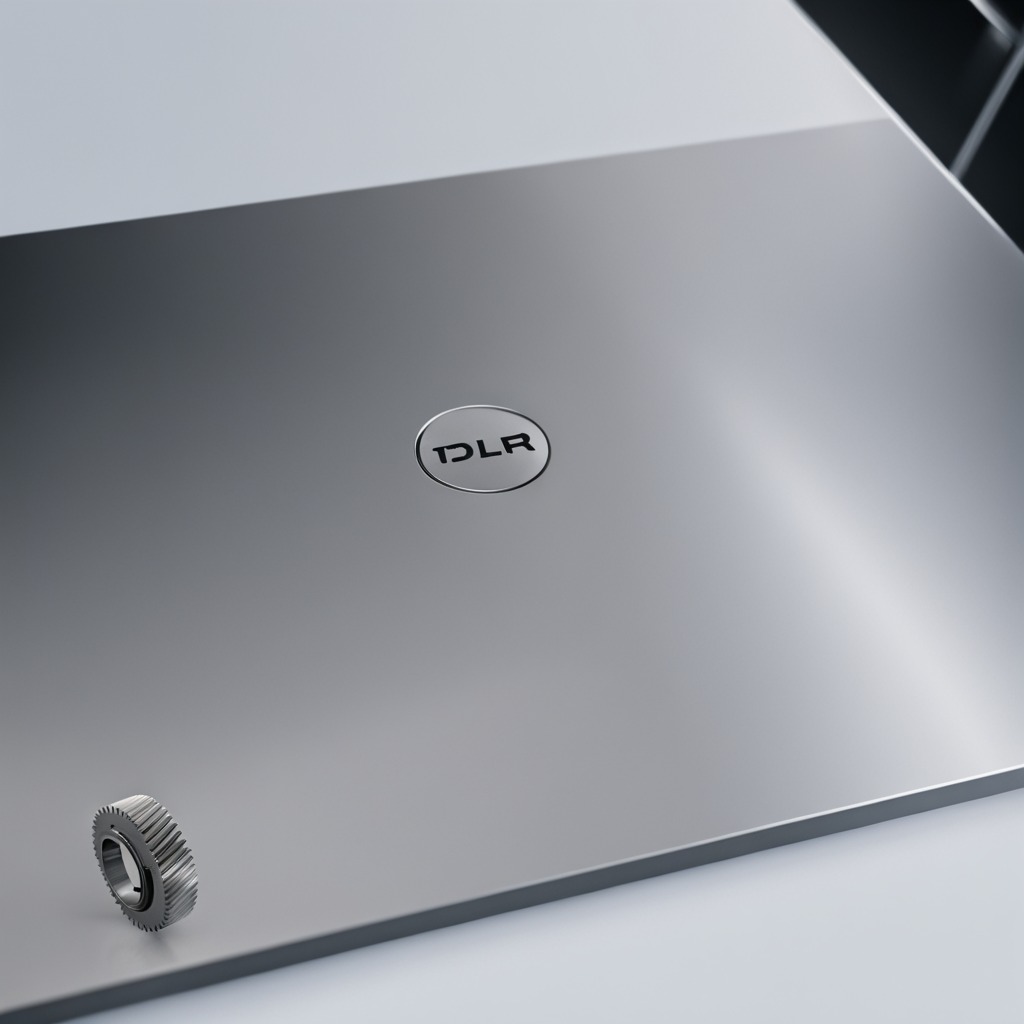
A steel gear with teeth is lying on the stainless steel table.